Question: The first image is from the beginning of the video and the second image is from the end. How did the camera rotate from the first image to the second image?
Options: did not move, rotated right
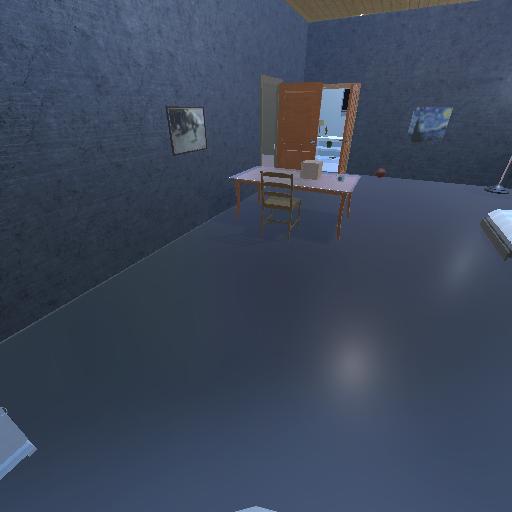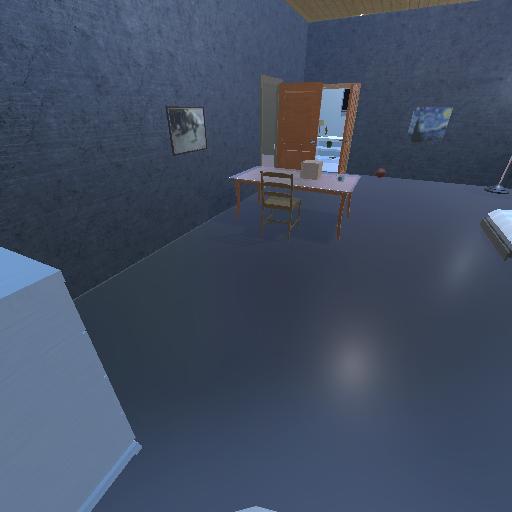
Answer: did not move